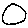
Label: moon